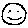
Label: smiley face